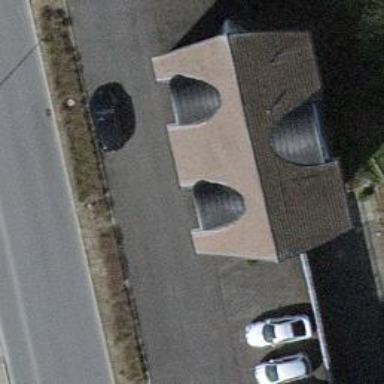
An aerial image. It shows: Seafood shop.